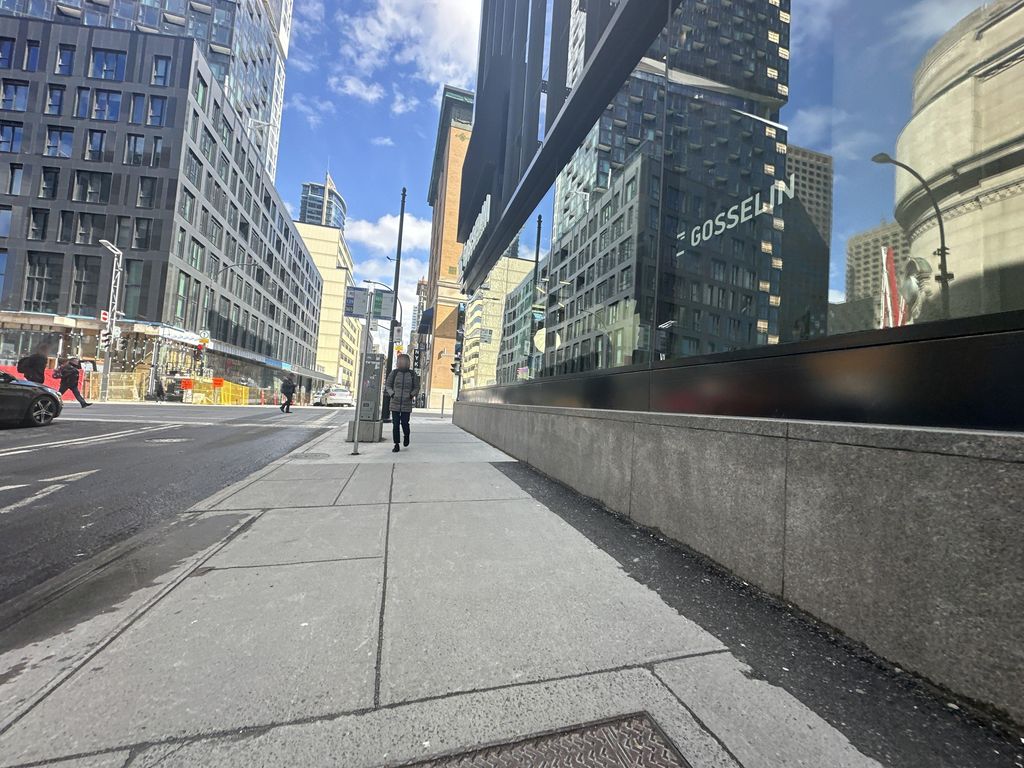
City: montreal